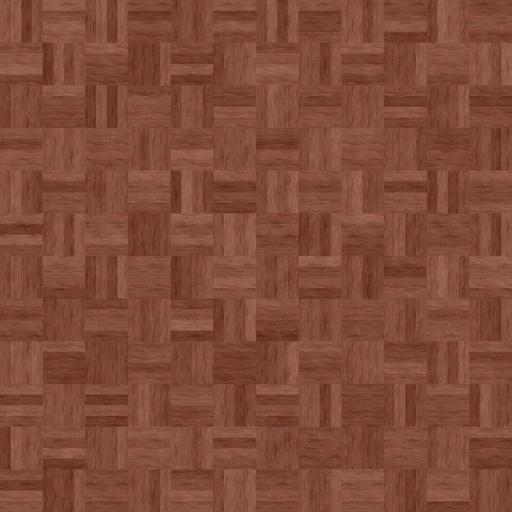
Tags: cherry dark floor flooring parquet wood wooden